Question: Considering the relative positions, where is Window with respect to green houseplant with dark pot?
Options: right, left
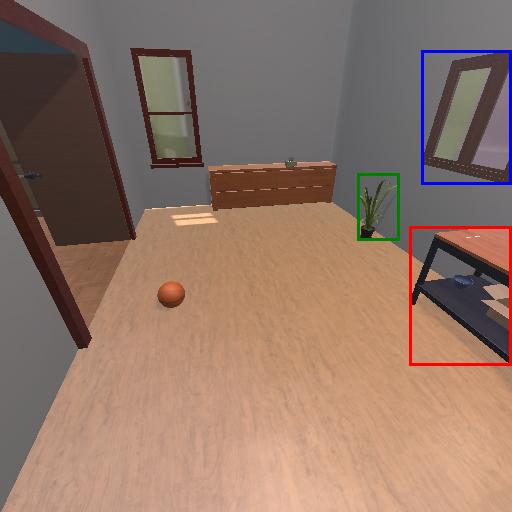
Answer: right